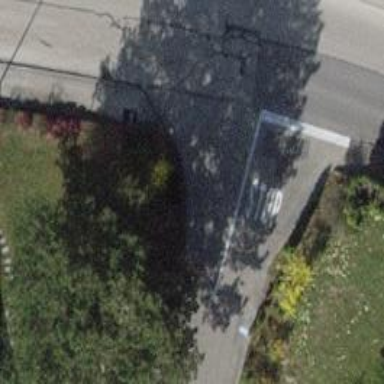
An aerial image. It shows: Residential road with asphalt surface and sidewalk.